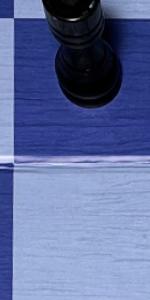
Label: Empty